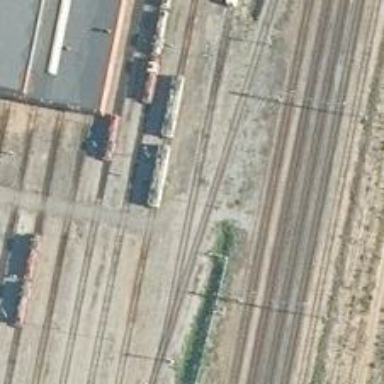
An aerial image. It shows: Railway signal.